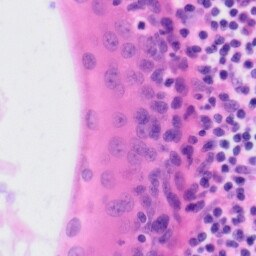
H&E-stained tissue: Tonsil